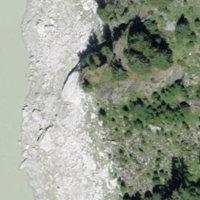
EUNIS habitat code: 23
Species observed at this site:
Zygaena purpuralis